Interaction volume radius: 5 \u00c5
Interaction volume height: 20 \u00c5
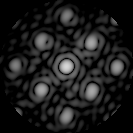
Disorder parameter: 0.2034